Field crop: maize
Growth stage: 2
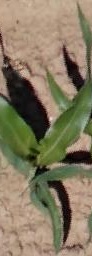
Species: maize